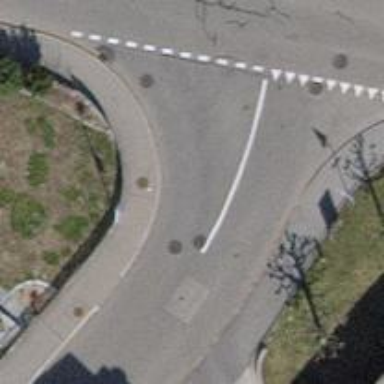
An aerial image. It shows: Kerb barrier.